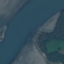
Land use / land cover class: River